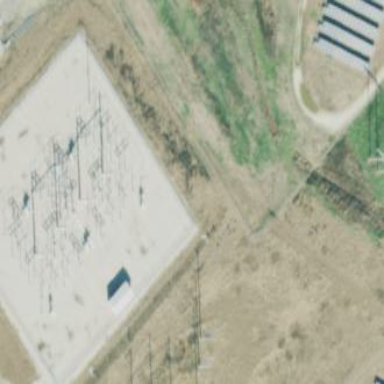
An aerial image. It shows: Power substation with fence around it. The substation is used for switching.